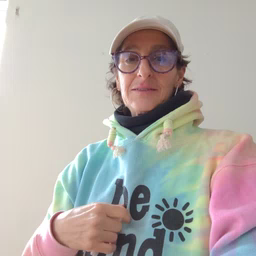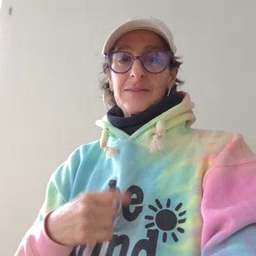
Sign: napkin